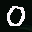
Label: 0